Question: When debugging in Visual Studio 2010 and hovering over a variable name, I'm given the option to use 3 different built-in visualizers: Text, XML, & HTML.

Since I'm doing more and more work with JSON based data, ?
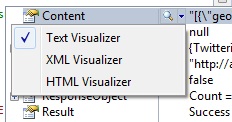
Answer: You may reference theses posts:
<URL>
<URL>